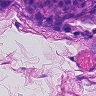
Metastatic tissue present: yes